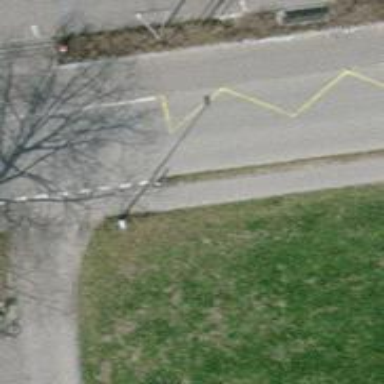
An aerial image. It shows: Bus stop with stop position for public transport.